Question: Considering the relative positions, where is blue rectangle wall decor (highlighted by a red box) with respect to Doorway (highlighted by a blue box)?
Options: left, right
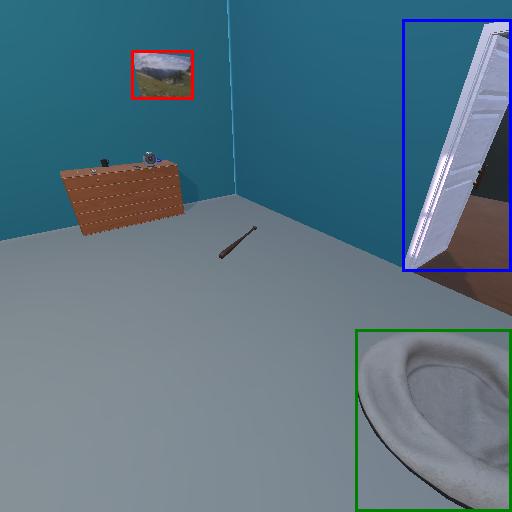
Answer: left